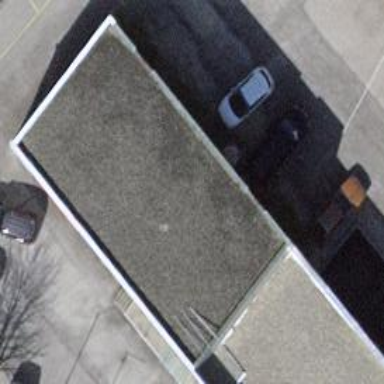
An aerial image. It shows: Car shop.